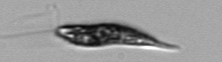
Label: Euglena